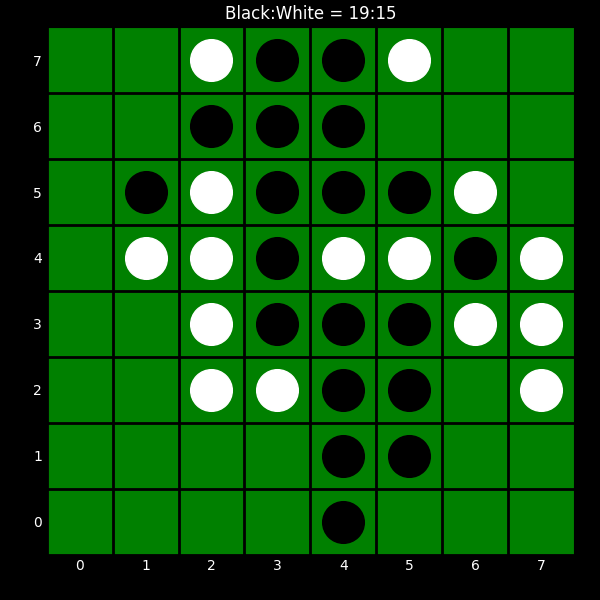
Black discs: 19
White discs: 15